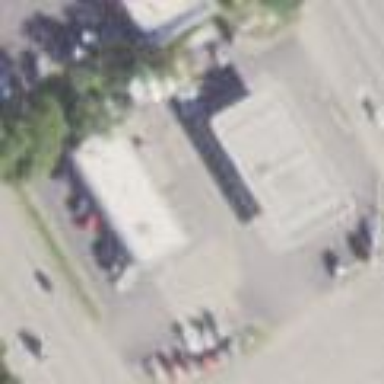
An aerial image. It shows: Fuel station.